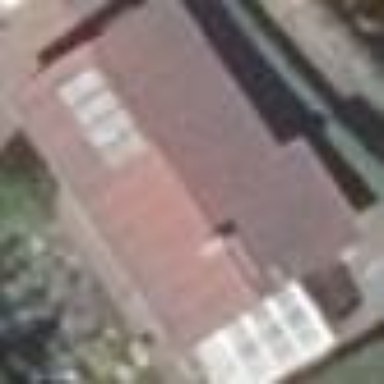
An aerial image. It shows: Building.